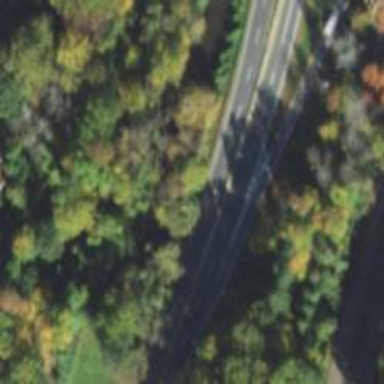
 categorized as trunk highway. This motorway allows high-speed traffic."